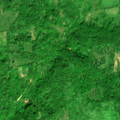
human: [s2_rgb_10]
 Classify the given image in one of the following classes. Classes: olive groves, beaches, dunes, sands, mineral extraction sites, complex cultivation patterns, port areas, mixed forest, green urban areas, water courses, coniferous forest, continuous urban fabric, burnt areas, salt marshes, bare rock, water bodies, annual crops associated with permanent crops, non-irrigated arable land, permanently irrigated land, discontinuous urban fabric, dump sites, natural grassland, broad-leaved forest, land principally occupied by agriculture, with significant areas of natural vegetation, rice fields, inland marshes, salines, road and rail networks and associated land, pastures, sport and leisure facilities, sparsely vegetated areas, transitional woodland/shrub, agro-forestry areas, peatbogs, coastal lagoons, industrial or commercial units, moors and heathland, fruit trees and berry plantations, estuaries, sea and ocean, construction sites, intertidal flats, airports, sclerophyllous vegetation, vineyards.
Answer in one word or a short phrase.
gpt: land principally occupied by agriculture, with significant areas of natural vegetation, broad-leaved forest